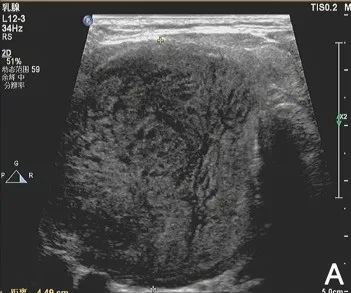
Ultrasound and computed tomography (CT) images of a tumor. (A) A hypoechoic mass measuring 65.4 mm x 34.1 mm x 57.5 mm in the right lobe.
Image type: radiology (ultrasound)